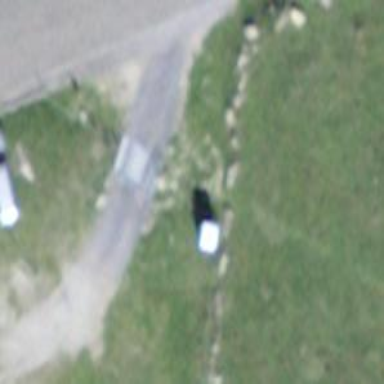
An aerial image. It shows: Toilets are available here.